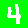
Digit: 4